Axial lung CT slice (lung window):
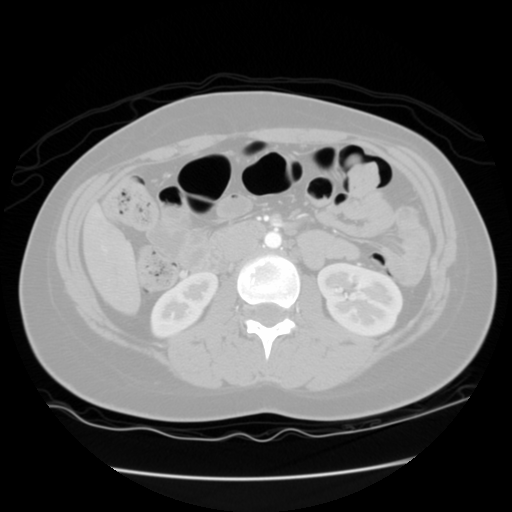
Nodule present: no